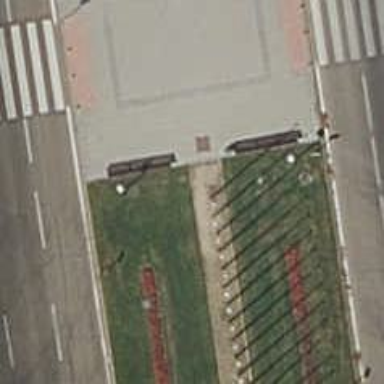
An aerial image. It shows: Flagpole which is man-made.